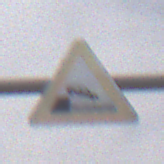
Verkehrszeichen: Ufer
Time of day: Midday
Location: Outdoor (Nature)
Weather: PartlyCloudy
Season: NotSpecified
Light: Natural